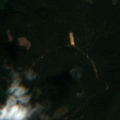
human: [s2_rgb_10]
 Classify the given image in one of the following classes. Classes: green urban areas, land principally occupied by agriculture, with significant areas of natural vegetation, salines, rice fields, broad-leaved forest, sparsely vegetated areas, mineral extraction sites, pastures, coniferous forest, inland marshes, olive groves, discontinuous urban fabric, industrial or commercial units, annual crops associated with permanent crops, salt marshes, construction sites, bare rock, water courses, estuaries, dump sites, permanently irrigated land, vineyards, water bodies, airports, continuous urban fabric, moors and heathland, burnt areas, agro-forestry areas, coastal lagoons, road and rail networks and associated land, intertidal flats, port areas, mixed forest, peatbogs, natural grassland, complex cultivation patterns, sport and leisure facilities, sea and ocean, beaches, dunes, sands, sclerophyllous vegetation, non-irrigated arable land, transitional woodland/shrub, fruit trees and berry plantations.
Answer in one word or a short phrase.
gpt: coniferous forest, mixed forest, transitional woodland/shrub